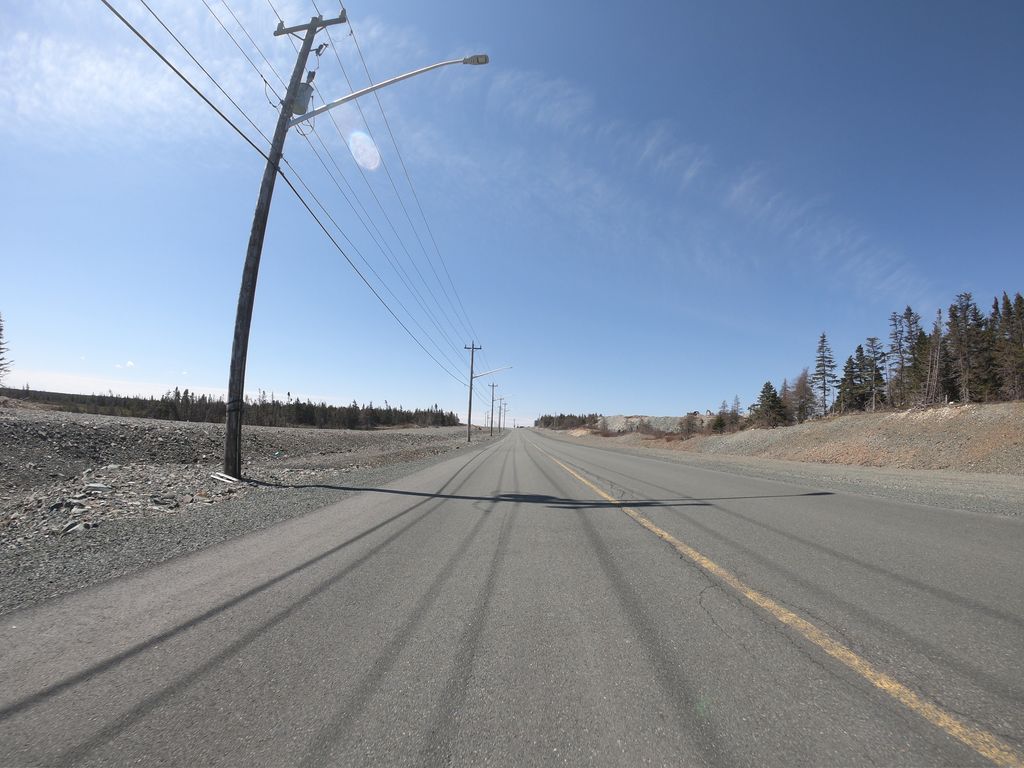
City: st_johns